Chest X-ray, PA view. Patient: 65 years old, sex F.
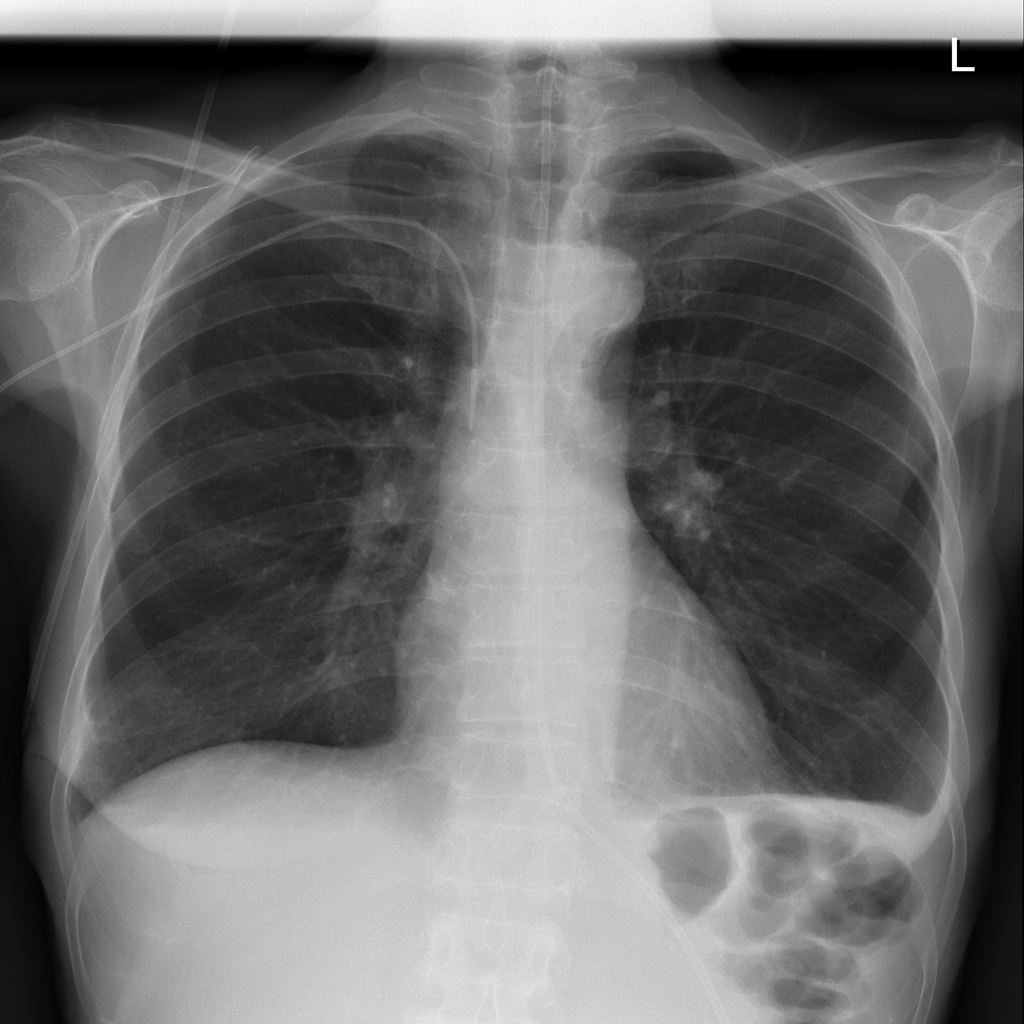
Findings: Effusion